Interaction volume radius: 10 \u00c5
Interaction volume height: 10 \u00c5
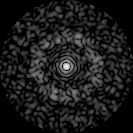
Disorder parameter: 0.8221